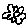
Label: flower